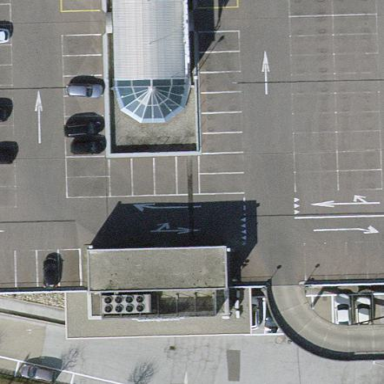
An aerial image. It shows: Mall building.